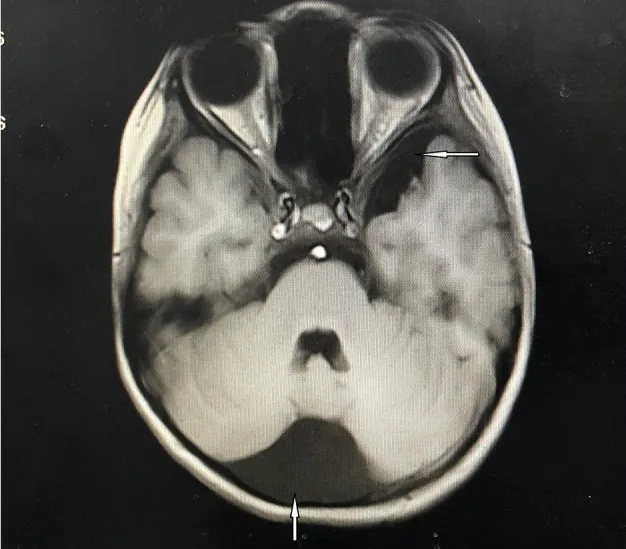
Cranial magnetic resonance imaging. Arachnoid cysts of occipital (the arrow underlying) and left middle cranial fossa (the arrow above) had been detected.
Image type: radiology (mri)